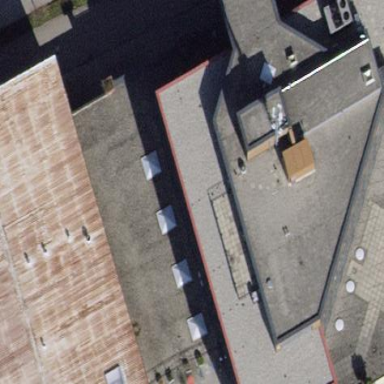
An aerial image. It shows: Commercial building.